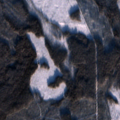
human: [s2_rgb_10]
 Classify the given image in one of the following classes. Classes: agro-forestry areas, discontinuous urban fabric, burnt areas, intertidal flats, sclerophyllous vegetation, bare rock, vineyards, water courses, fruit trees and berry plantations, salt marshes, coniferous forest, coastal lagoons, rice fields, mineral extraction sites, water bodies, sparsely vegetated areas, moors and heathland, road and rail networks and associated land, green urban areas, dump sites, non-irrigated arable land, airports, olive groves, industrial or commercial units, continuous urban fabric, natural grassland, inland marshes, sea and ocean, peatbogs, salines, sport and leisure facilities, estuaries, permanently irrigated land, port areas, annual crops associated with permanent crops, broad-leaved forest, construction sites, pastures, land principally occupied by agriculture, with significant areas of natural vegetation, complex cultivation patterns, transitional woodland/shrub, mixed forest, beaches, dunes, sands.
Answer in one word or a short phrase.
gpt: coniferous forest, transitional woodland/shrub